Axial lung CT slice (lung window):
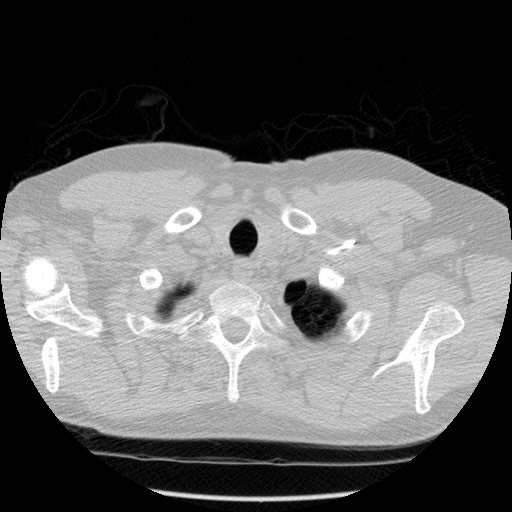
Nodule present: no